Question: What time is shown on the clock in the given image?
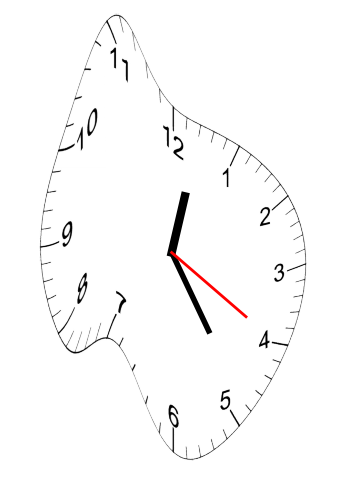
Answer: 12:24:20